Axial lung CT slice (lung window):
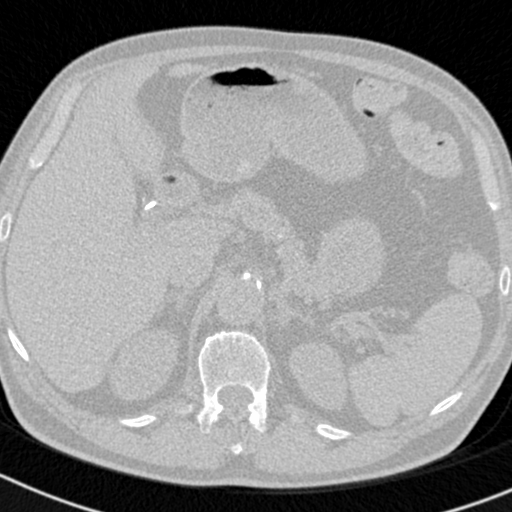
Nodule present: no